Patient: sex F, age 62
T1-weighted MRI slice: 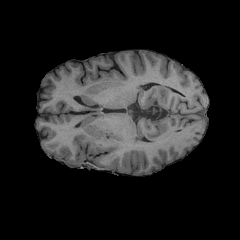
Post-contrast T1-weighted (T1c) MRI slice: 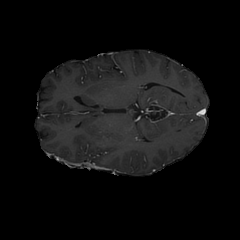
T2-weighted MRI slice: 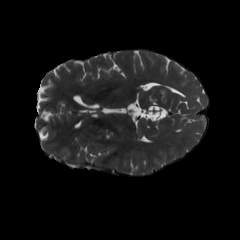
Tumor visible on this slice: yes
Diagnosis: Glioblastoma, IDH-wildtype
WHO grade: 4